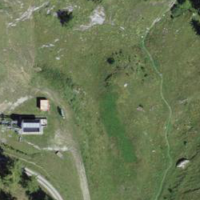
EUNIS habitat code: 26
Species observed at this site:
Rumex alpinus
Tussilago farfara